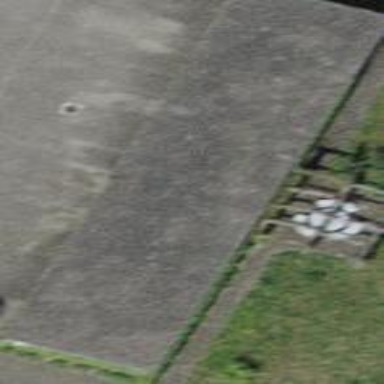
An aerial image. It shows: Group of garages.